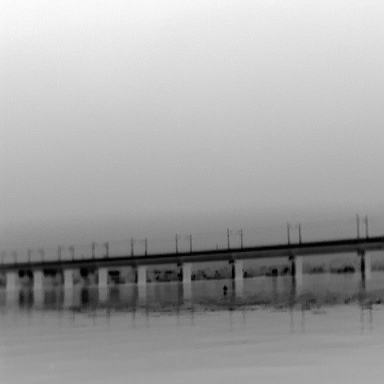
There is a canoe in the infrared image.